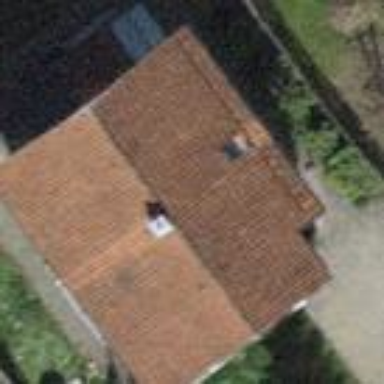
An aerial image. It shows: Detached building.